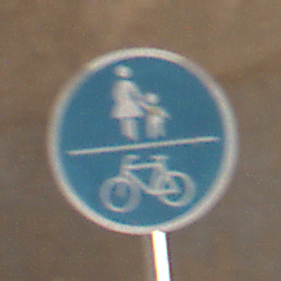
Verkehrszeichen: GemeinsamerGehUndRadweg
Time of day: Midday
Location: Outdoor (Urban)
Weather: Clear
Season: NotSpecified
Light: Natural